Aerial crown-view tile of a tropical tree (Barro Colorado Island, Panama), acquired 20250715:
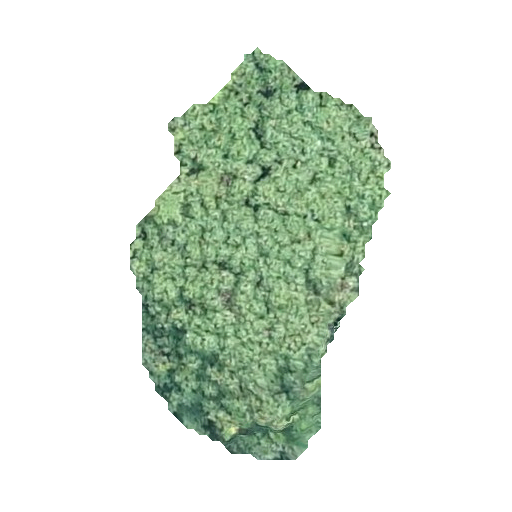
Species: Cecropia insignis
GBIF accepted scientific name: Cecropia insignis
Crown area: 104.857 m²